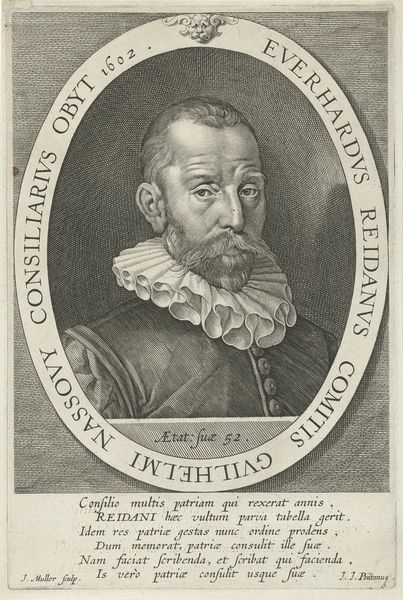
Titel: Portret van Everard van Reyd
Künstler: Jan Harmensz. Muller
Standort: Amsterdam
Institution: Rijksmuseum
Schlagwörter: homme, portrait, latin, fraise, col, texte, inscriptions, 1602, guillaume